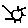
Label: sun